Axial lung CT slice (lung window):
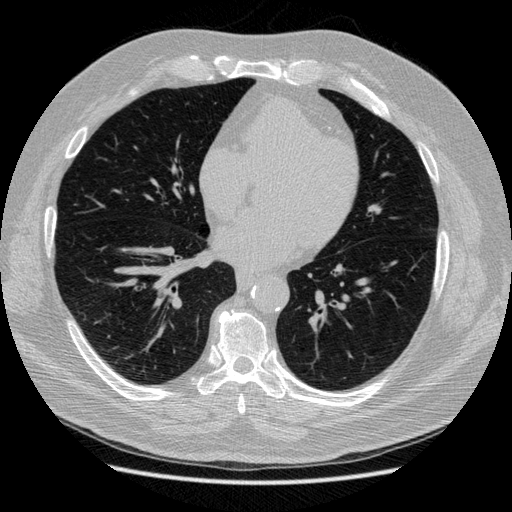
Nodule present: no